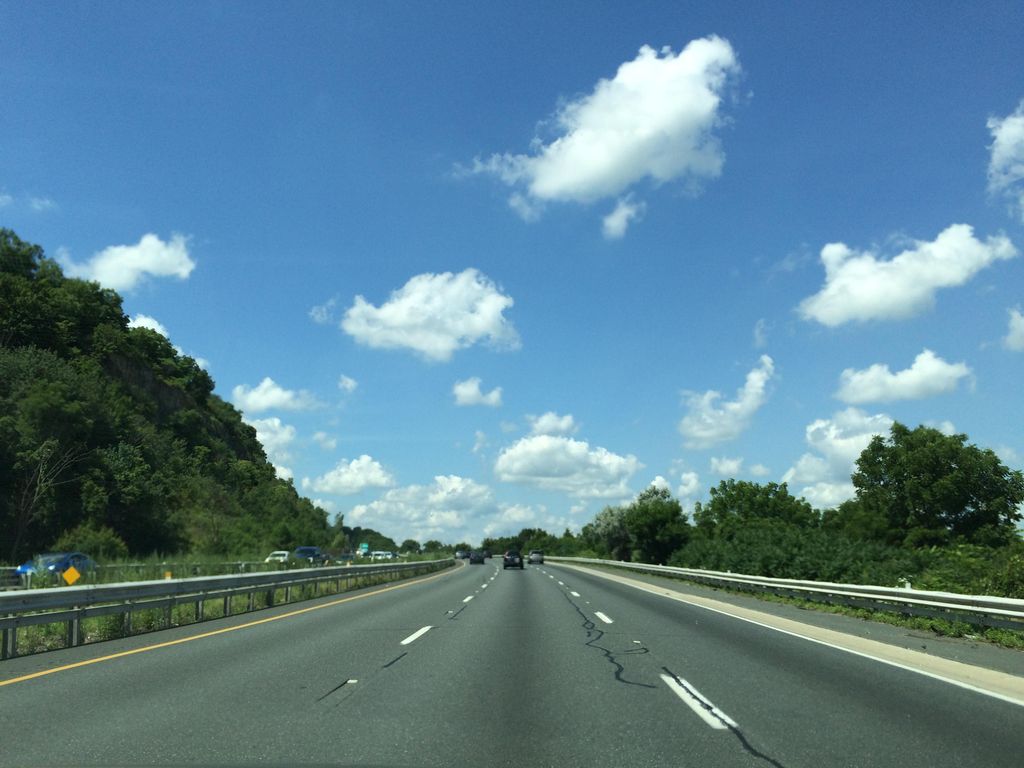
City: hamilton